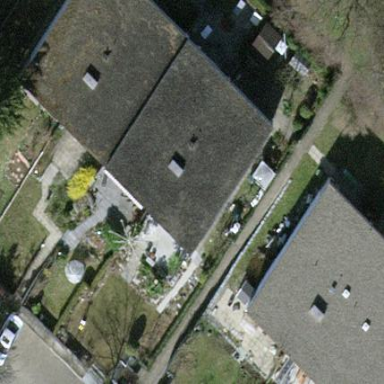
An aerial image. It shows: Terrace building.